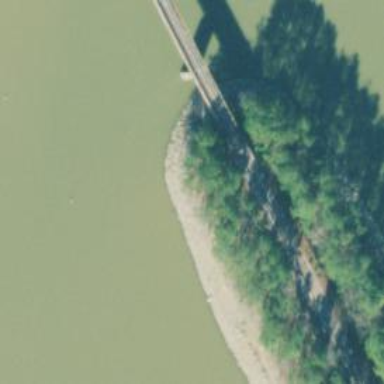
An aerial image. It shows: Bridge over railway line.